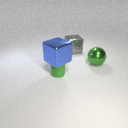
large gray metal cube behind small green rubber cylinder